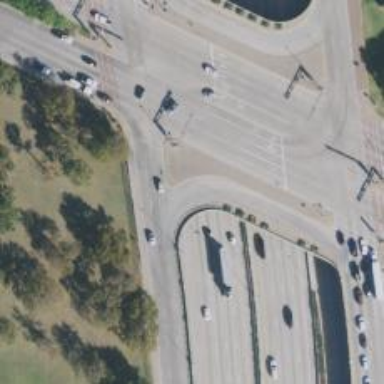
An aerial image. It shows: Secondary link road crossing over bridge.